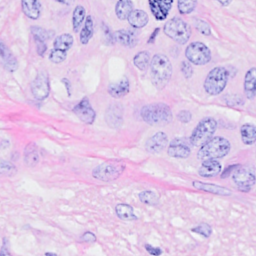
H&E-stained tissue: Breast